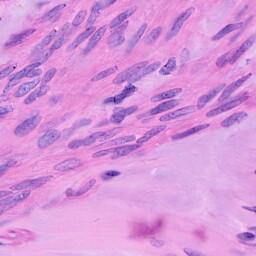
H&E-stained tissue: Ovarian